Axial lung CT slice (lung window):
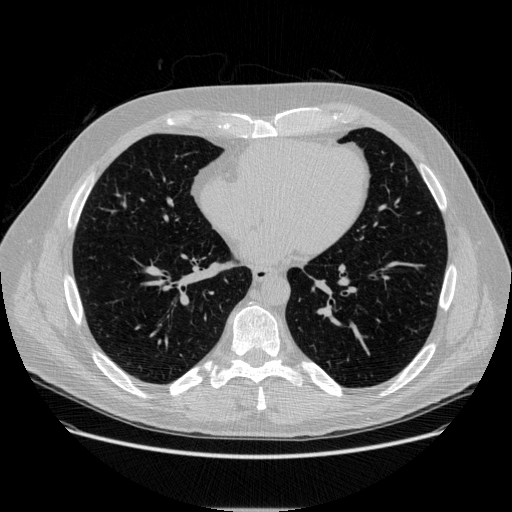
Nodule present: no